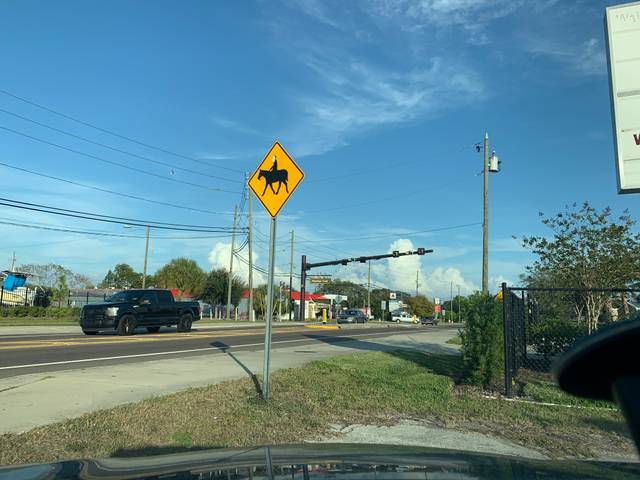
Region: United States
Coordinates: 27.88, -82.8